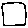
Label: square